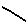
Label: line